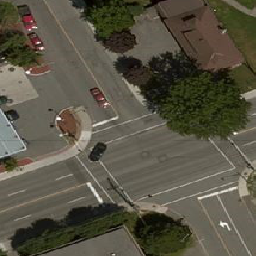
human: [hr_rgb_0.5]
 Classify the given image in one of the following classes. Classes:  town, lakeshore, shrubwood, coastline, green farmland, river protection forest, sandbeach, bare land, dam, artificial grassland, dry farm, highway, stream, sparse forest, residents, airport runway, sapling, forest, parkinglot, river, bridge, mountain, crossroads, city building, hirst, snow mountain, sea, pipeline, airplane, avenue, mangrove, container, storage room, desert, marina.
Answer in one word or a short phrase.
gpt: crossroads